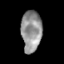
Tissue: skin
Cell type: Epithelial cells
Senescence score: 0.2626
Nuclear area (px): 820
Mean DAPI intensity: 147.077